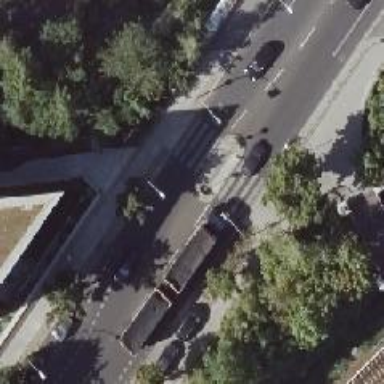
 there is parallel parking with vehicles parked on the kerb."